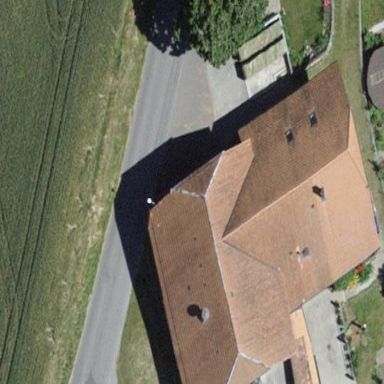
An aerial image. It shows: Farm building.